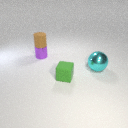
large cyan metal sphere to the right of small purple metal cylinder